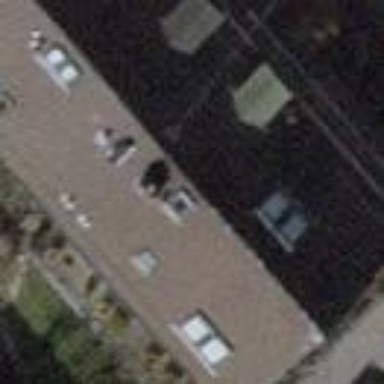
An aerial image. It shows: Semi-detached house with gabled roof.